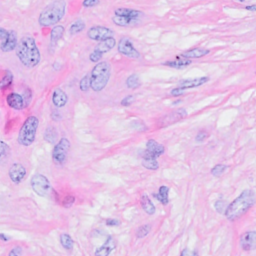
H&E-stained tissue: Breast